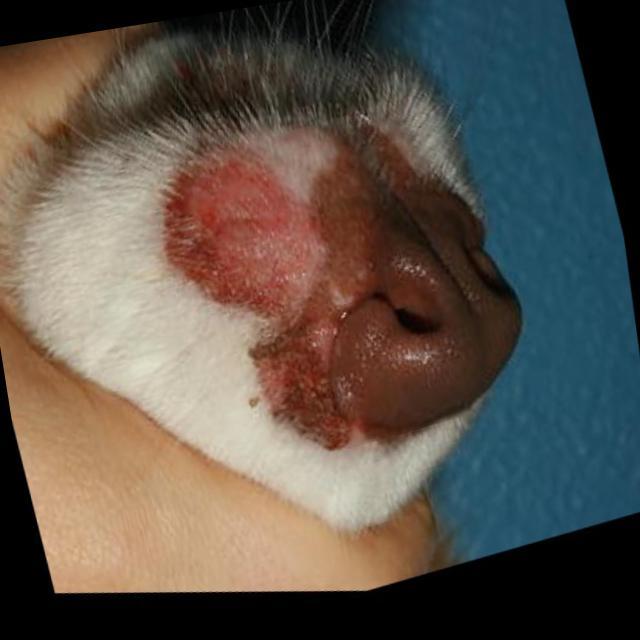
Canine ringworm (Dermatophytosis) — fungal infection caused by Microsporum or Trichophyton. Presents with circular alopecia, scaling, crusting, and broken hairs.